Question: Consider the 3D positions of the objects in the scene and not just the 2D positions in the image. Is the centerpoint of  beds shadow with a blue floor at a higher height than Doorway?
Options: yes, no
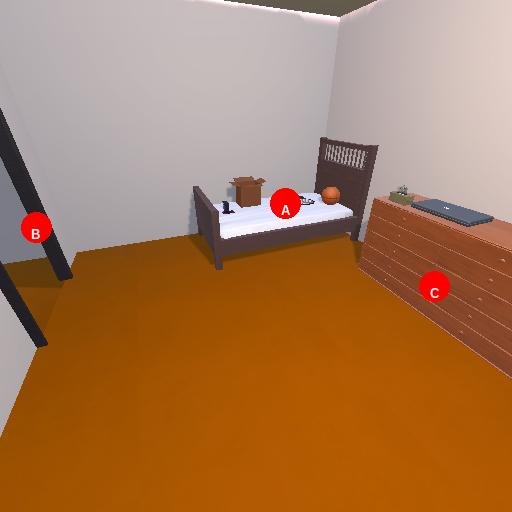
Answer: yes